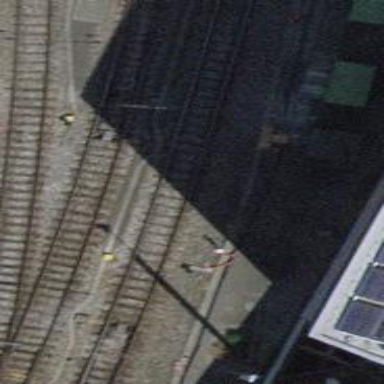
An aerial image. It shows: Yard with single rail track. The railway track is electrified with contact line for service purposes.